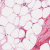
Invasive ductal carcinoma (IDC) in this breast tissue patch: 0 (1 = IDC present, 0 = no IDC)